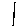
Label: line